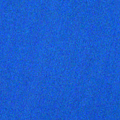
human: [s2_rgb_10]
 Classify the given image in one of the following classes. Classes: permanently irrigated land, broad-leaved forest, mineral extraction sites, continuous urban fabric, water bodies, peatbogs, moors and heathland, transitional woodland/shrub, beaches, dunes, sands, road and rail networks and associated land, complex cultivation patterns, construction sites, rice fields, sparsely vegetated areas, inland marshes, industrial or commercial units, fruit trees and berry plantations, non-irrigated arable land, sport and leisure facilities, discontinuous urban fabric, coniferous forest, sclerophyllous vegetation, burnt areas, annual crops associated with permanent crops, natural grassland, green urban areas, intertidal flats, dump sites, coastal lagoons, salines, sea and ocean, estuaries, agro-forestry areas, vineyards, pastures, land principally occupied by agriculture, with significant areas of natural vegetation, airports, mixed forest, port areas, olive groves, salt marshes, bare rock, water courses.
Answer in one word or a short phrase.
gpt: sea and ocean